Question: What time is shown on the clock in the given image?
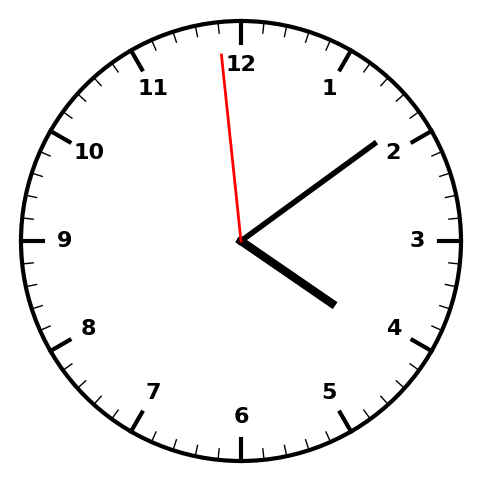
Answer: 04:08:59